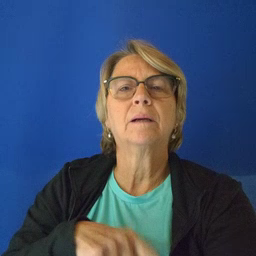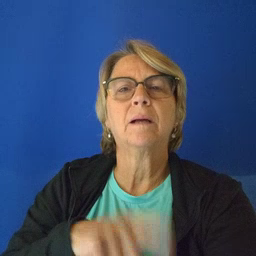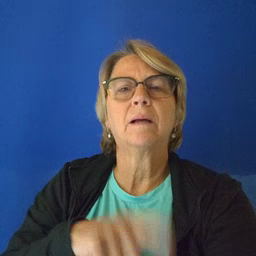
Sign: puppy